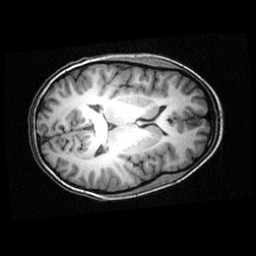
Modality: T1w
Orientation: axial
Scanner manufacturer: ge
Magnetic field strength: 3 T
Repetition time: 0.01222 s
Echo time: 0.005176 s